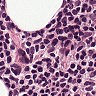
Metastatic tissue present: no